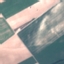
Land use / land cover: AnnualCrop